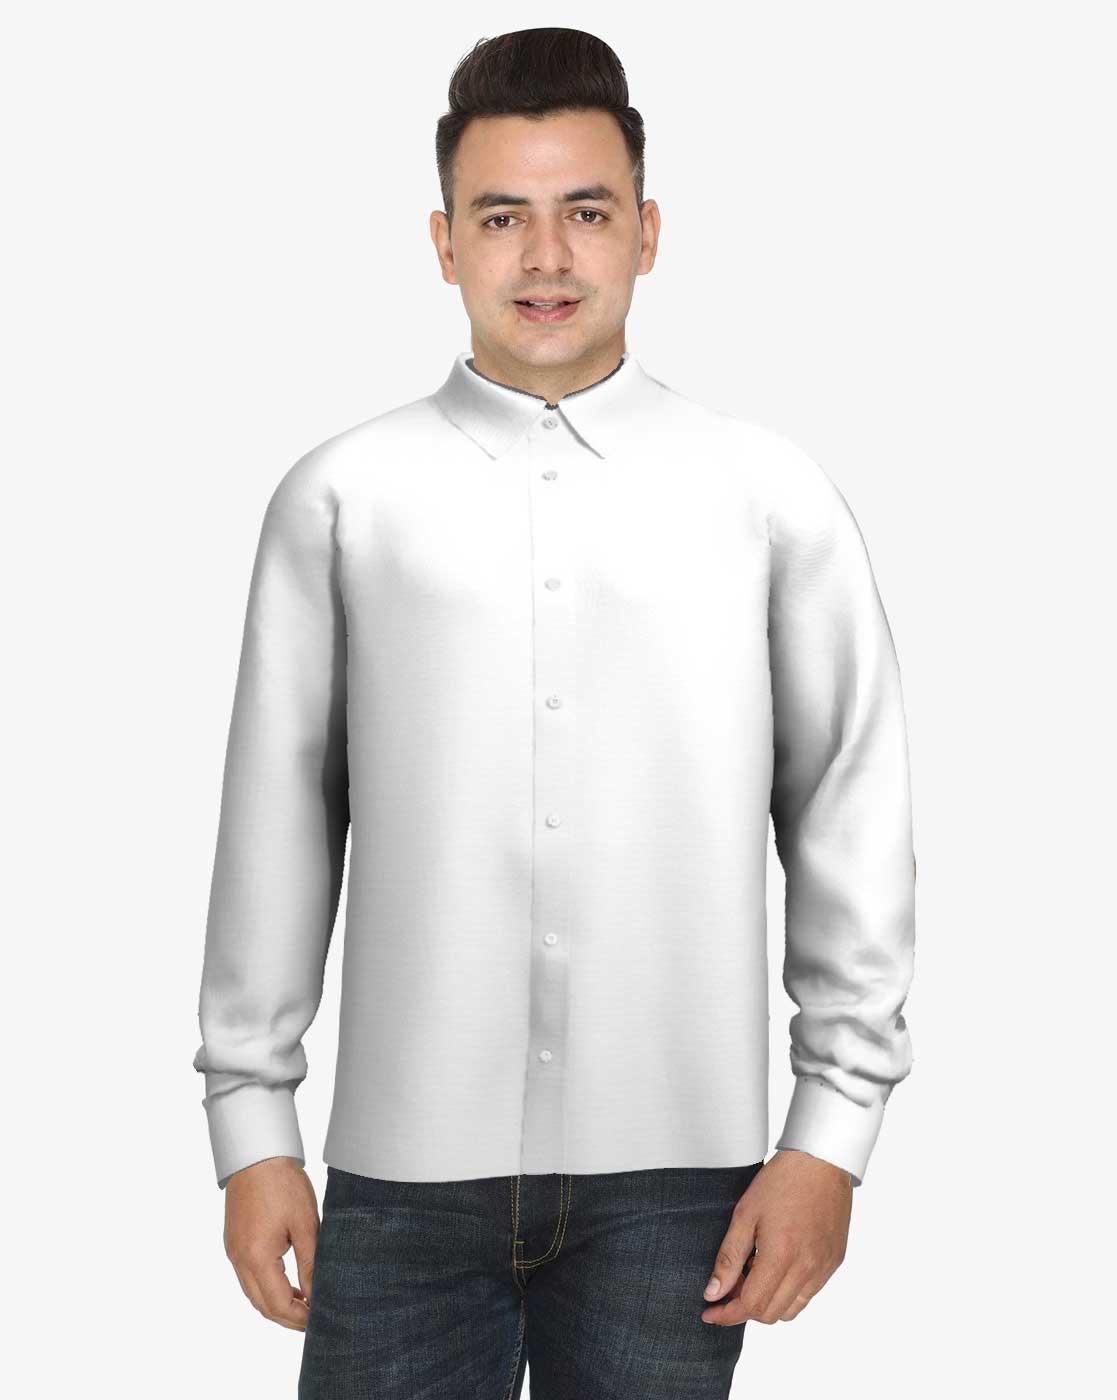
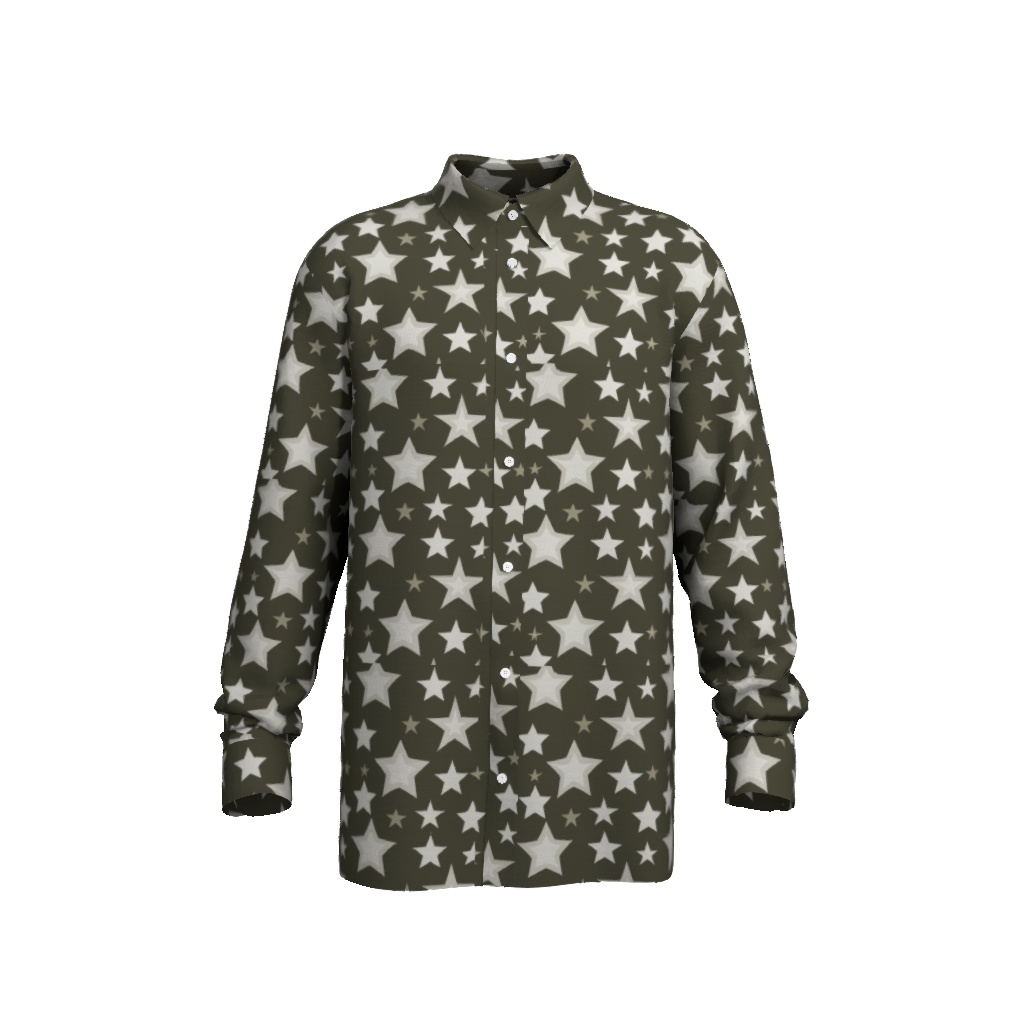
Clothing description: white long sleeve button up tee